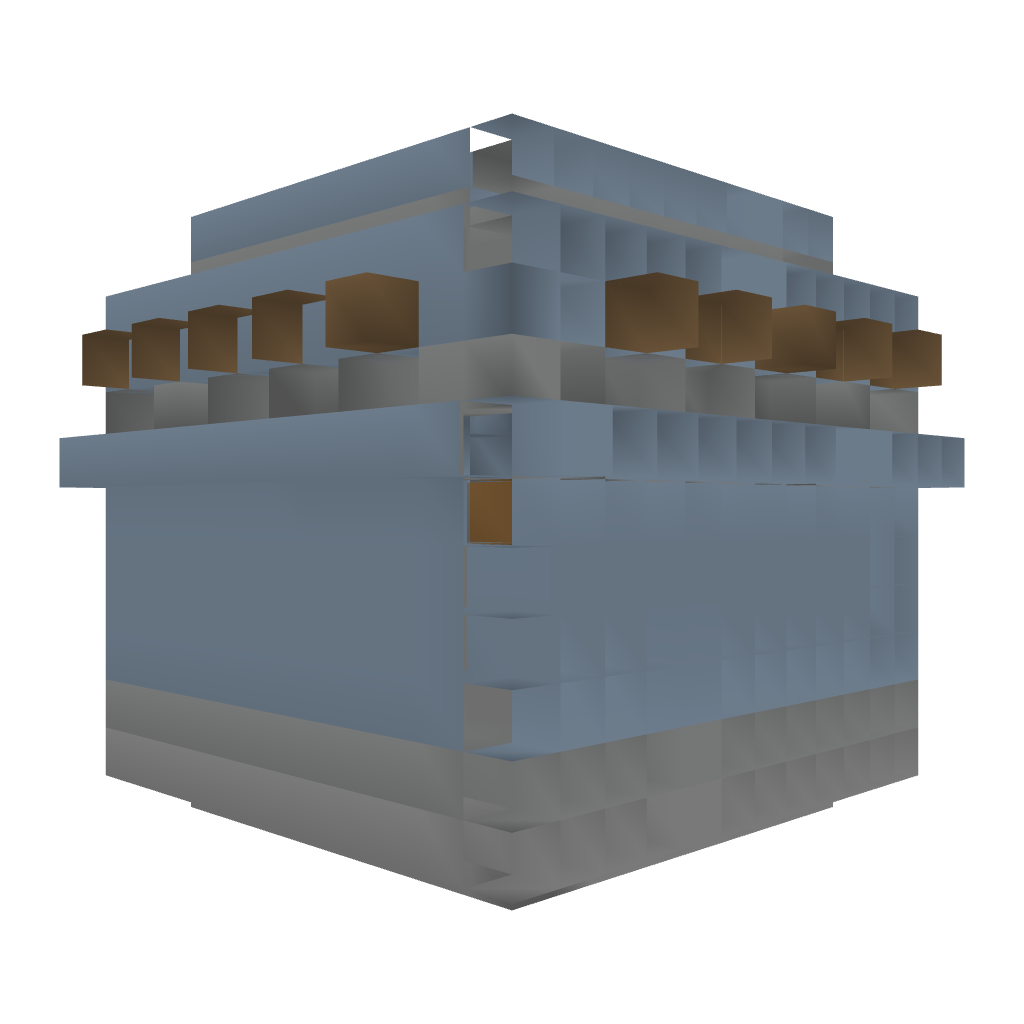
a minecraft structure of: Castle Module - Corner